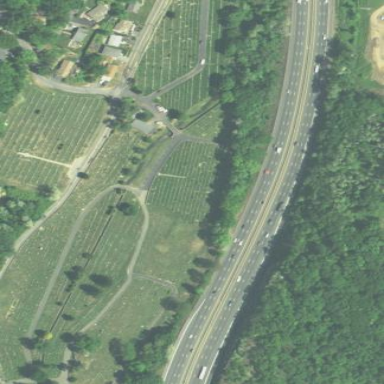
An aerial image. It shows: Cemetery.